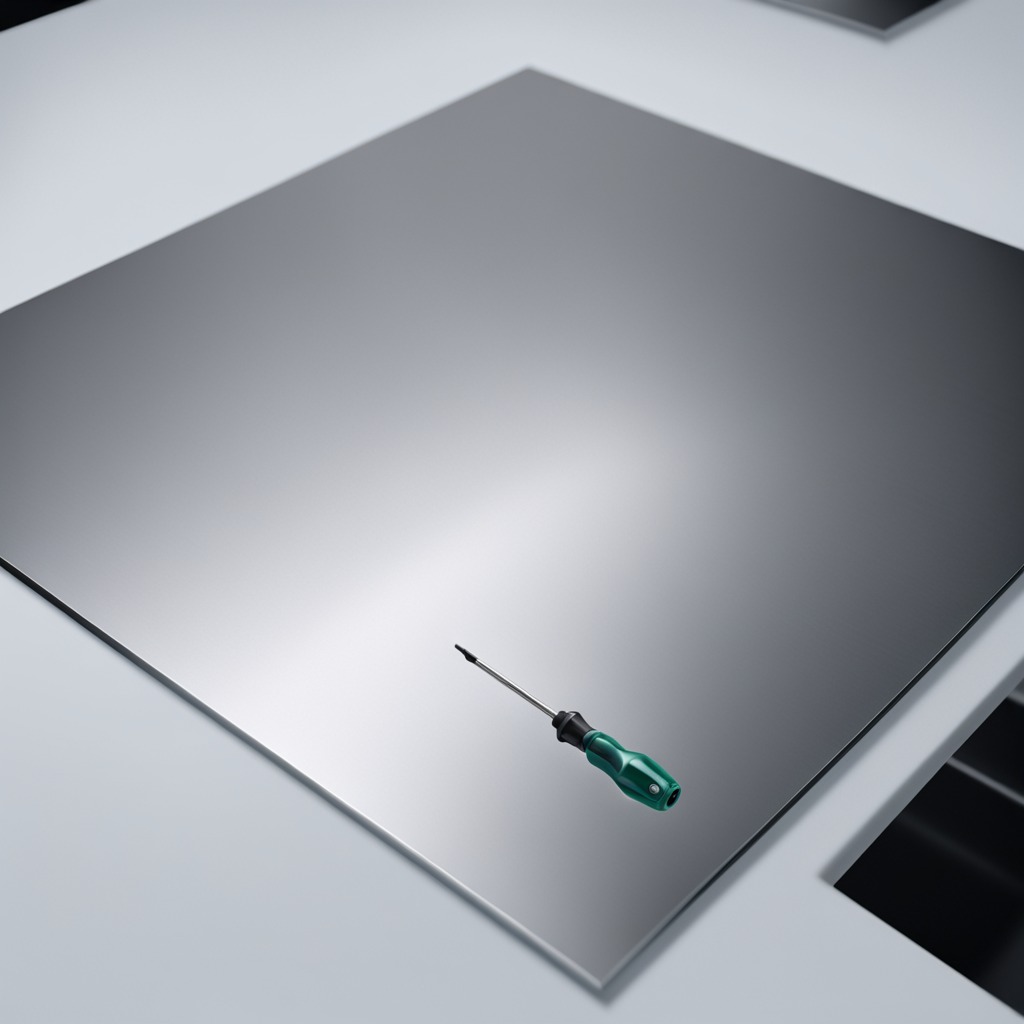
A screwdriver is lying on a stainless steel table in a high-end prototyping lab.